Interaction volume radius: 5 \u00c5
Interaction volume height: 30 \u00c5
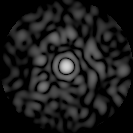
Disorder parameter: 0.8605